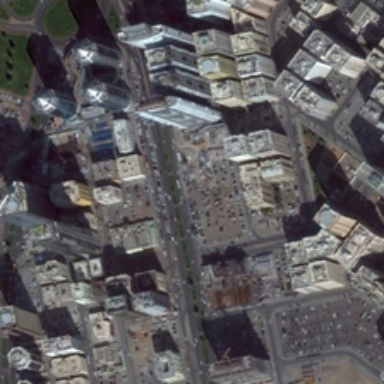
Many buildings with parking lots are in a commercial area .